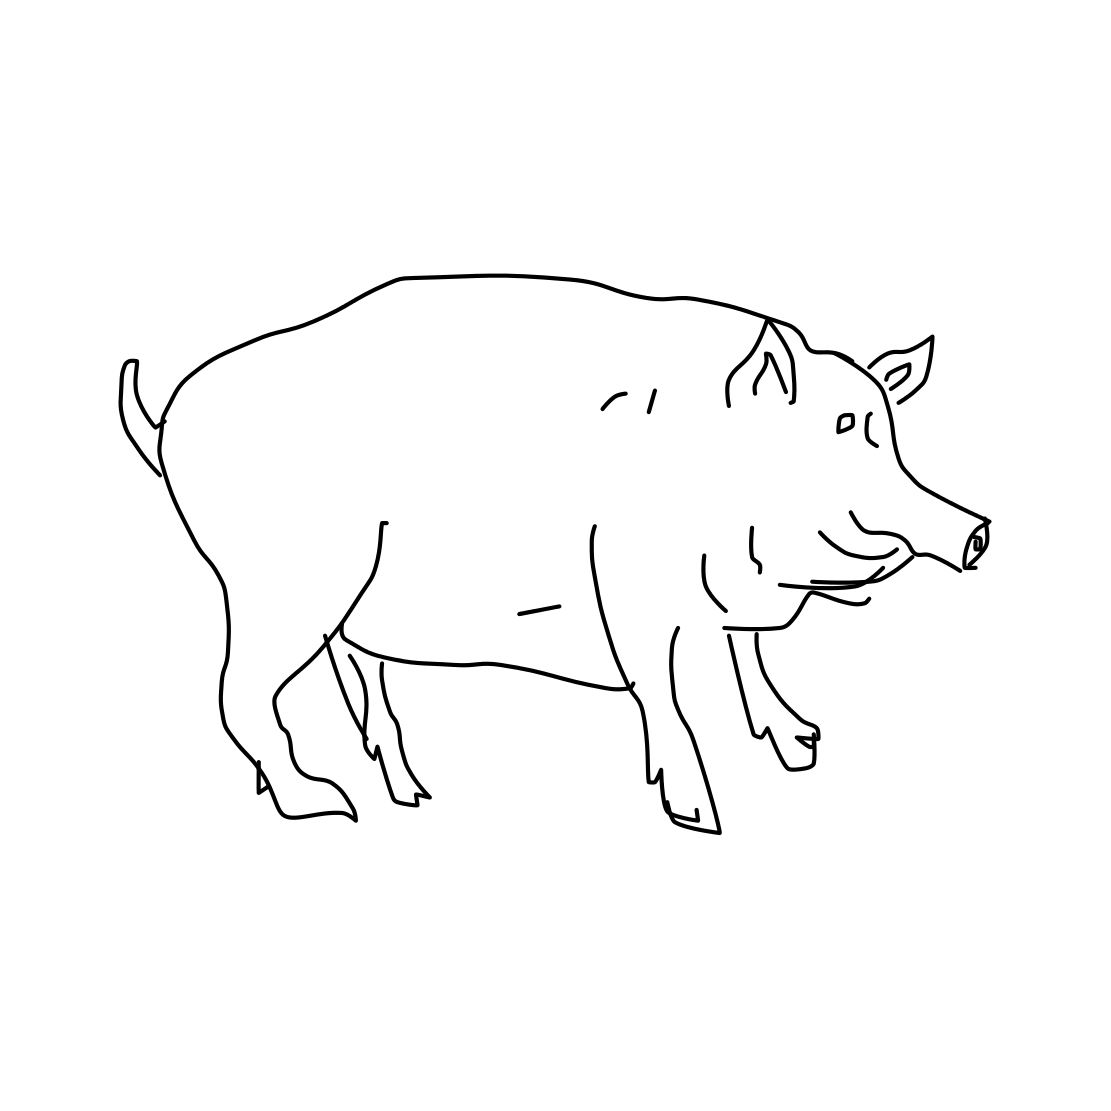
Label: pig